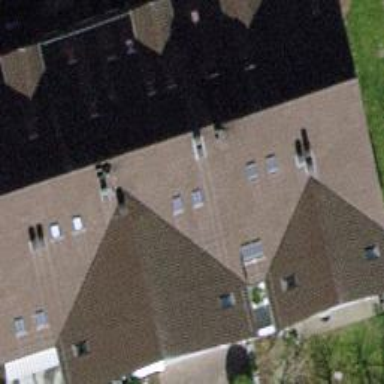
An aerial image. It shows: Building.